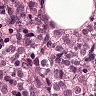
Metastatic tissue present: yes